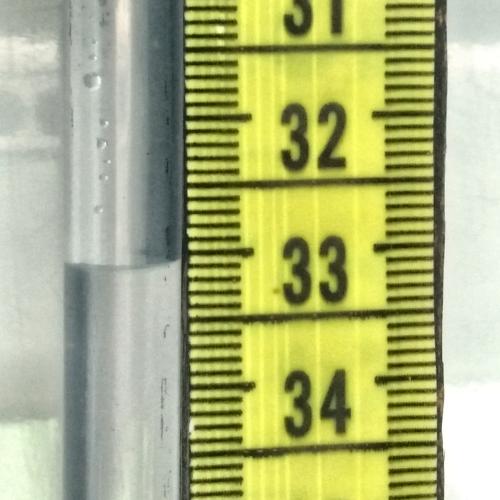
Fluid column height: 33.1 cm